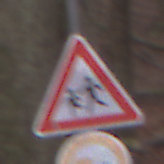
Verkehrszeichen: KinderRechts
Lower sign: UeberholverbotKraftfahrzeuge
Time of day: Midday
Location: Outdoor (Nature)
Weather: Overcast
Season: Autumn
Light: Natural